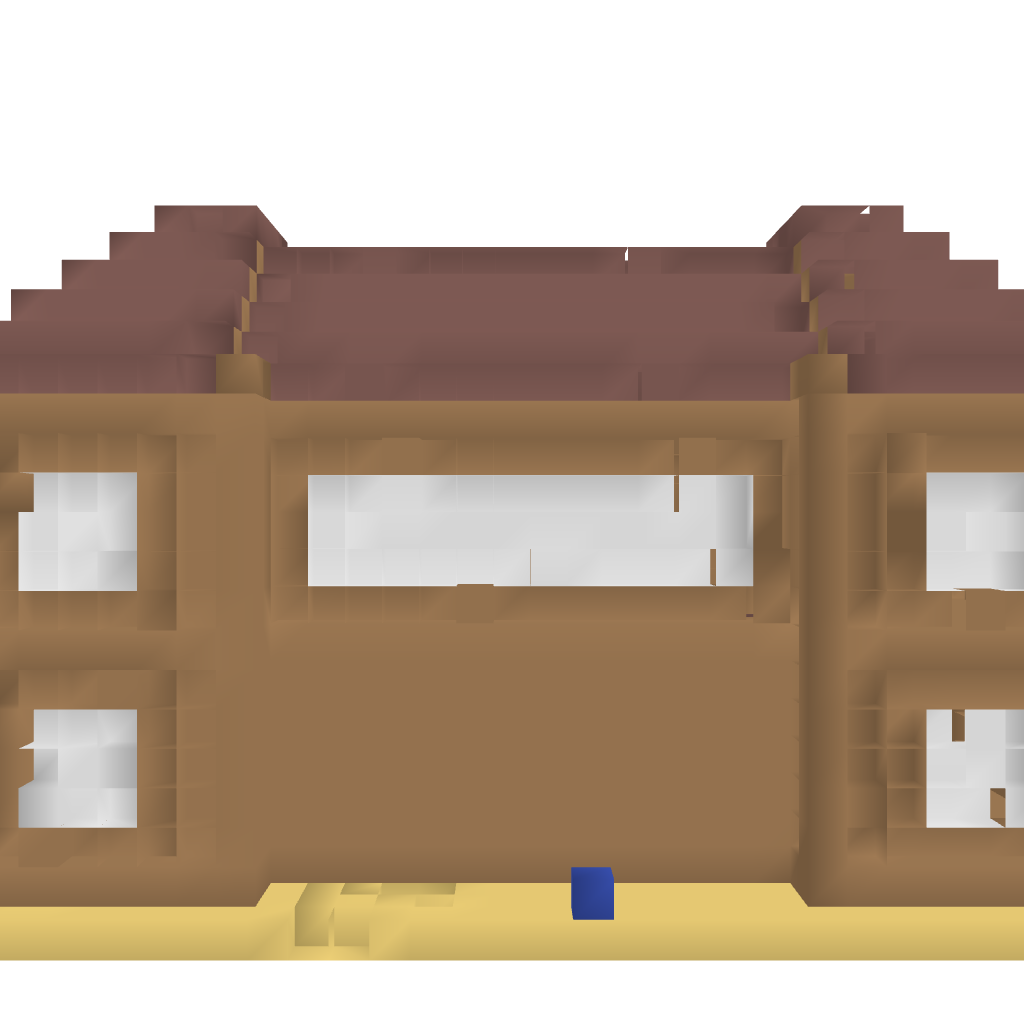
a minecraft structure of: OlimpusHD3 high quality